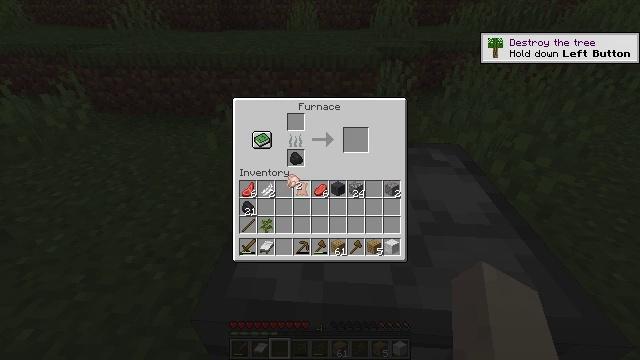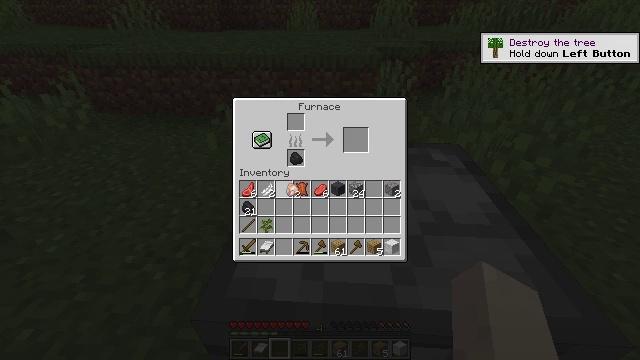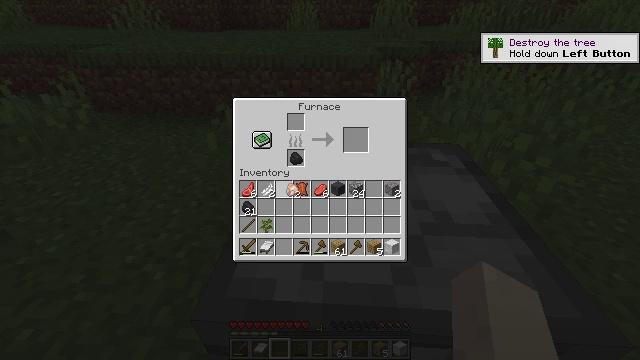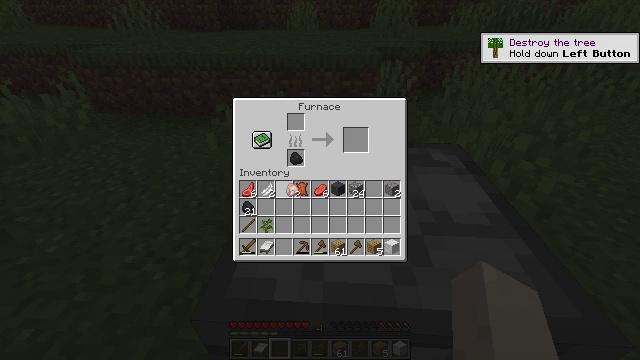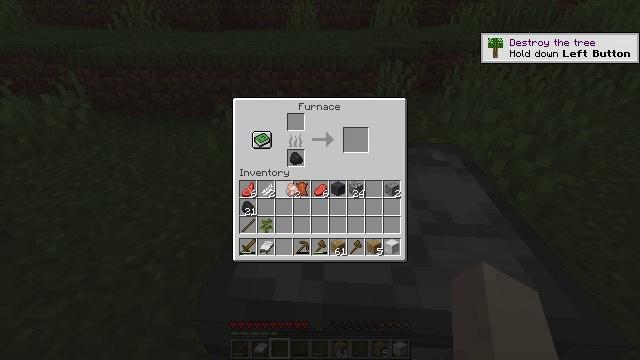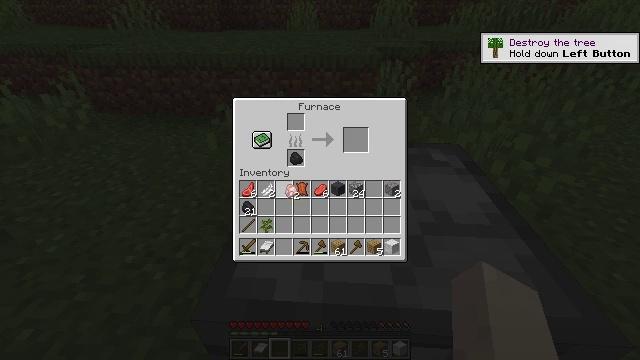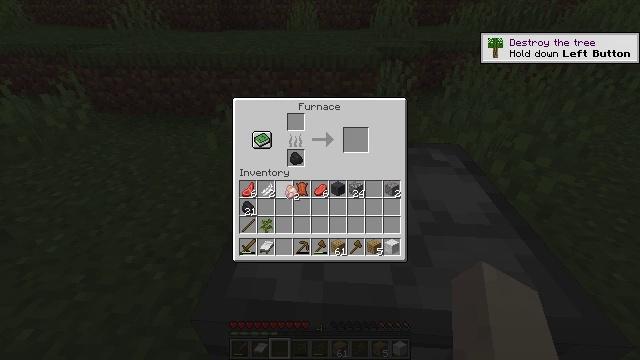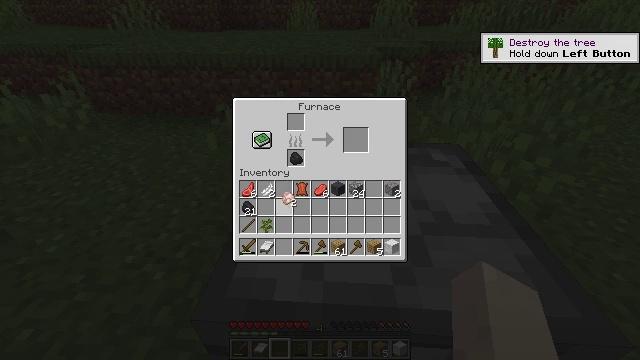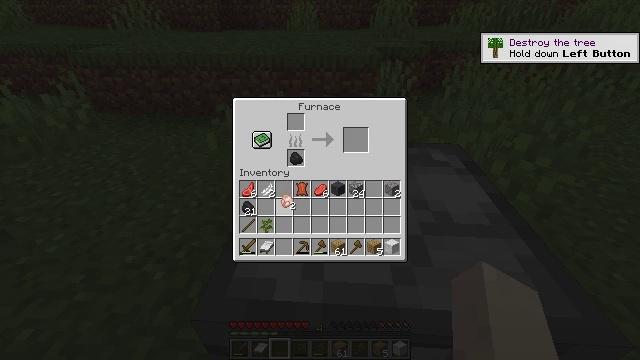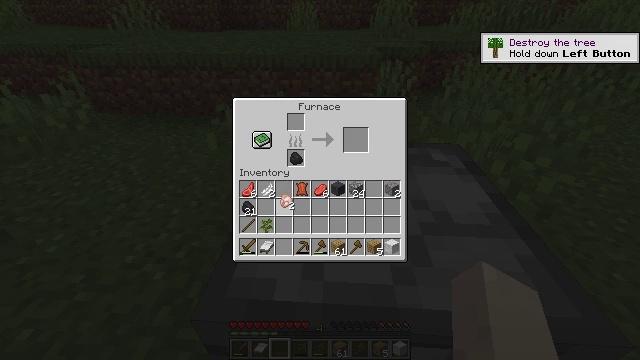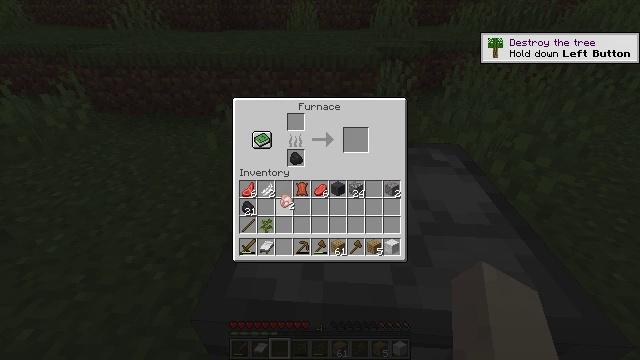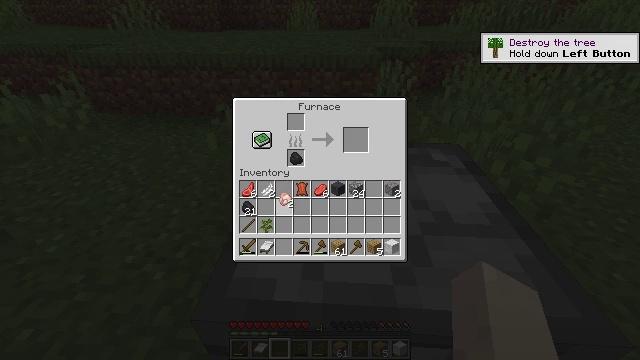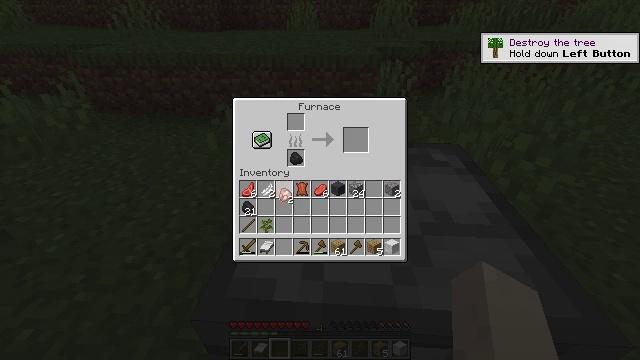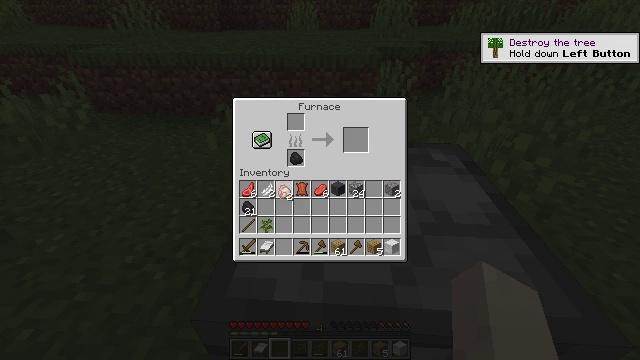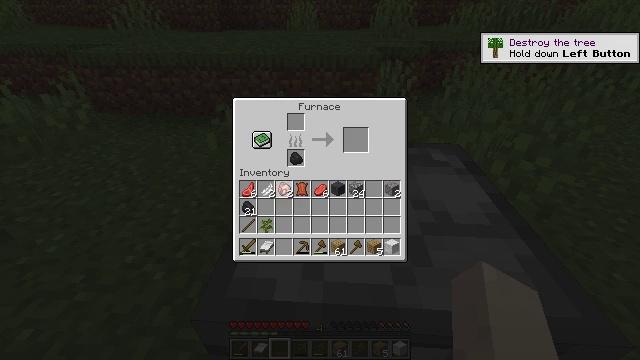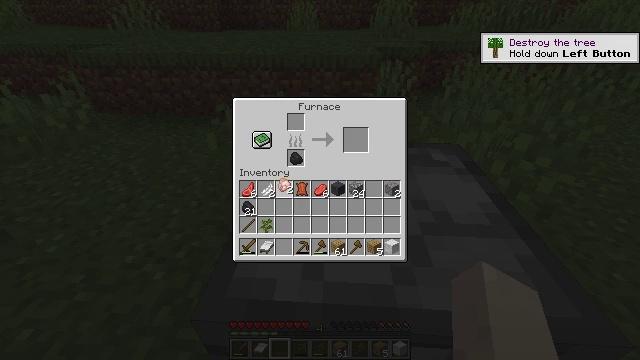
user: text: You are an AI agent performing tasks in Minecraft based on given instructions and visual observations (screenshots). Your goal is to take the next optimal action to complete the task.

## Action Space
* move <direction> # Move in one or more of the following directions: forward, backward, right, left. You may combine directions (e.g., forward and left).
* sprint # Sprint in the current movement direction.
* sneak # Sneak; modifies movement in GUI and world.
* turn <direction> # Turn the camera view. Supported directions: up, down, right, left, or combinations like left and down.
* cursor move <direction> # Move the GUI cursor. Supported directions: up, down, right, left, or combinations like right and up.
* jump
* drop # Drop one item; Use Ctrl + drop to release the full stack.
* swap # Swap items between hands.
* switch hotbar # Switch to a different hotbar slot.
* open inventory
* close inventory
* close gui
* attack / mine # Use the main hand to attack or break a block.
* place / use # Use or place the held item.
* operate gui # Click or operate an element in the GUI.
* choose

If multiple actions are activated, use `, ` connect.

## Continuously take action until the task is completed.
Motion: motion action
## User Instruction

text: Craft a cooked chicken using a furnace.
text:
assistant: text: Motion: cursor move down
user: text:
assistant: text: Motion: no_op
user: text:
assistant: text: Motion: no_op
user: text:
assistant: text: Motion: no_op
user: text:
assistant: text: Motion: no_op
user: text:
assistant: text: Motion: no_op
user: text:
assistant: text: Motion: no_op
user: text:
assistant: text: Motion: no_op
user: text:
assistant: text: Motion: no_op
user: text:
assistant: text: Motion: no_op
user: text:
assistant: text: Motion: no_op
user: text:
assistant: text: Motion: no_op
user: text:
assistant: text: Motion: no_op
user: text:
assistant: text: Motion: no_op
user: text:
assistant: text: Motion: no_op
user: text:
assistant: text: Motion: no_op
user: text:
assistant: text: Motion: no_op
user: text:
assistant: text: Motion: no_op
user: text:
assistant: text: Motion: cursor move right and up
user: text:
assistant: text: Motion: cursor move up
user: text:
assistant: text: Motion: cursor move up
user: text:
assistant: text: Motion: cursor move up
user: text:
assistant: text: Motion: no_op
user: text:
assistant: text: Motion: no_op
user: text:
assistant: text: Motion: no_op
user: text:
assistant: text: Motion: no_op
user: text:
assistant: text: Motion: no_op
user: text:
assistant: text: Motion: no_op
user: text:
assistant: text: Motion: no_op
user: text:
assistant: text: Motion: no_op